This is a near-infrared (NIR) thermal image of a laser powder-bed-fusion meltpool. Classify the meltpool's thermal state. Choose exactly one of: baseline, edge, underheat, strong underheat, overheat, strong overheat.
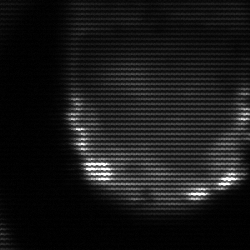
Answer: edge